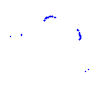
Particle: proton